Question: I am attempting to install Team Foundation Server 2012 on a computer and am coming up with a compatibility error. The .exe is - Visual Studio Team Foundation Server 2012 (x86 and x64) - Web Installer (English) that was taken from the msdn website. Below is the servers properties and the error message. Any ideas what is causing the issue and whether it is an issue with the Server or if I need a older version of TFS?

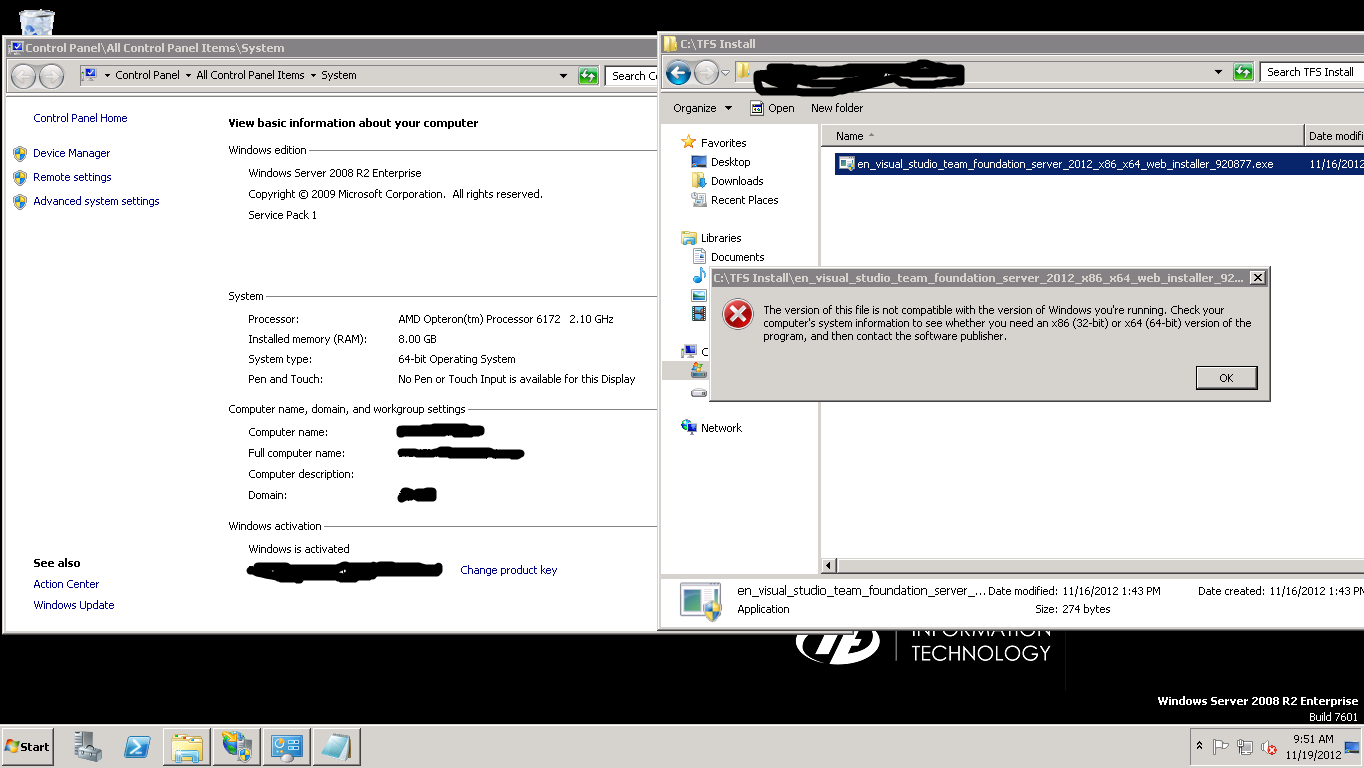
Answer: Sounds like the installer is corrupted.
<URL>